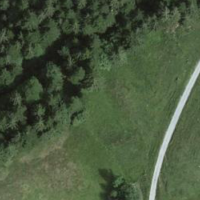
EUNIS habitat code: 44
Species observed at this site:
Calluna vulgaris